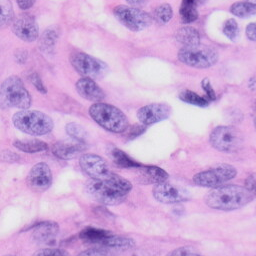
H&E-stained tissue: Skin